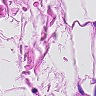
Metastatic tissue present: no